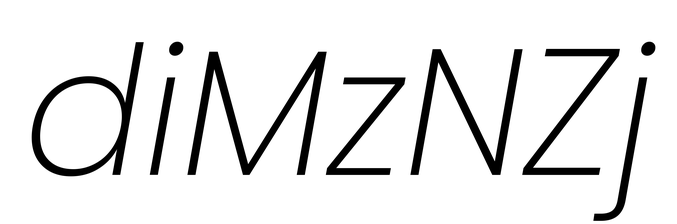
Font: Poppins-ExtraLightItalic